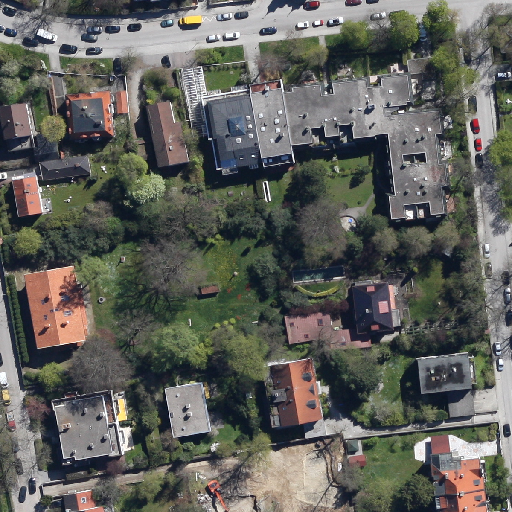
Referring expression: road